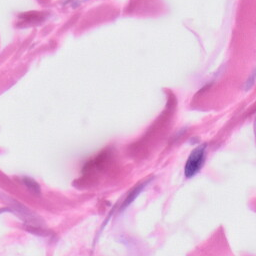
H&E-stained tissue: Skin